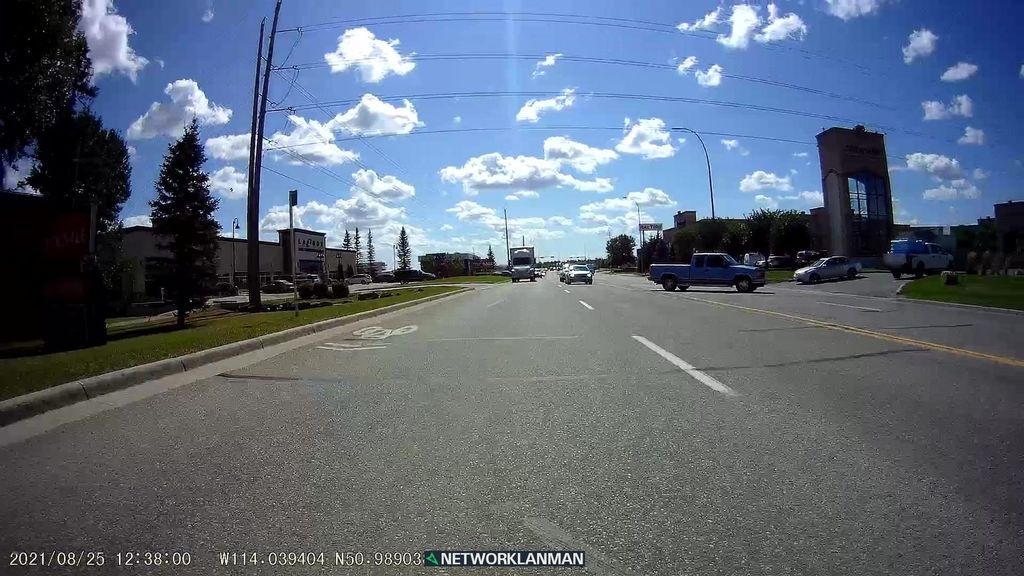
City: calgary